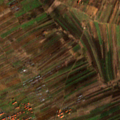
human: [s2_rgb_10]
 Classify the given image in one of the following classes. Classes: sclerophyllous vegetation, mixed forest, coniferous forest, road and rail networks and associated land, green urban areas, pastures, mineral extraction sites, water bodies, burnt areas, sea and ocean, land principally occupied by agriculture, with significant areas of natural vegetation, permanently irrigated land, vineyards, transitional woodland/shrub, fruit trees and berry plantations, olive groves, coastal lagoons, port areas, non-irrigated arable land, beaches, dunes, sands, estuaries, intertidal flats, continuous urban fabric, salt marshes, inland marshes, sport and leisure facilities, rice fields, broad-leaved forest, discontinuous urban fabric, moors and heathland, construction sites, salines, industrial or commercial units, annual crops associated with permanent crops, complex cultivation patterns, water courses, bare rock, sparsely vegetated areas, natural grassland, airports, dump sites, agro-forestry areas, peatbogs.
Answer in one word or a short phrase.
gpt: discontinuous urban fabric, non-irrigated arable land, complex cultivation patterns, land principally occupied by agriculture, with significant areas of natural vegetation